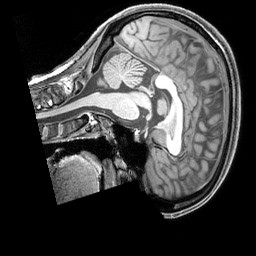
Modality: T1w
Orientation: sagittal
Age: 21
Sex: female
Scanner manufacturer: siemens
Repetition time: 2.3 s
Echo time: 0.00226 s